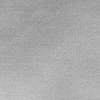
Atmospheric dust classification: dusty